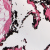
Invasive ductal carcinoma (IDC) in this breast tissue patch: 0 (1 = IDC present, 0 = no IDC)